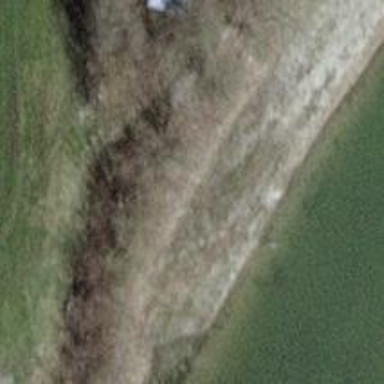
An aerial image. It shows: Grassy path.